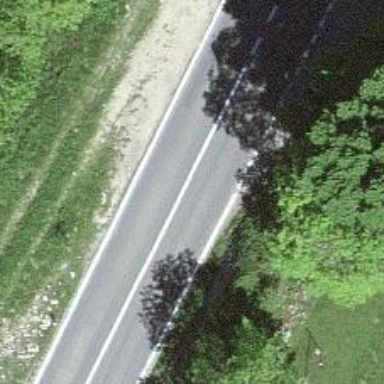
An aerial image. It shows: Secondary road with asphalt surface.